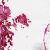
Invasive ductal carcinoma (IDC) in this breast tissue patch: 0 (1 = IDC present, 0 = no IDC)